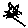
Label: cat